【题型】选择题　【知识点】平面几何　【难度】easy
如图，矩形$ABCD$的对角线$AC$与$BD$相交于点$O$，$\overrightarrow{BC} = \vec{a}$，$\overrightarrow{DC} = \vec{b}$，那么$\overrightarrow{BO}$等于（ ）

A. $\dfrac{1}{2}(\vec{a} - \vec{b})$ \quad B. $\dfrac{1}{2}(\vec{a} + \vec{b})$ \quad C. $\dfrac{1}{2}(\vec{b} - \vec{a})$ \quad D. $\vec{a} - \vec{b}$
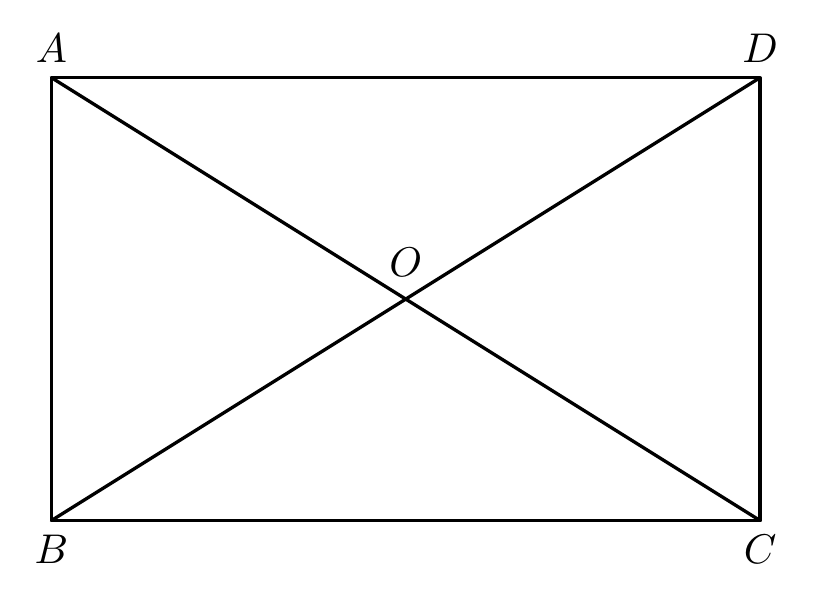
【解答】

【答案】A

【知识点】向量的线性运算

【分析】本题主要考查平面向量的加减法则，根据三角形法则求出$\overrightarrow{BD}$，再根据矩形的性质，$\overrightarrow{BO} = \dfrac{1}{2}\overrightarrow{BD}$即可解决问题，熟练掌握平面向量的加减法则是解决此题的关键。

【详解】$\because \overrightarrow{BD} = \overrightarrow{BC} + \overrightarrow{CD}$，$\overrightarrow{BC} = \vec{a}$，$\overrightarrow{DC} = \vec{b}$，
$\therefore \overrightarrow{CD} = -\overrightarrow{DC} = -\vec{b}$，
$\therefore \overrightarrow{BD} = \vec{a} - \vec{b}$，

$\because$ 四边形$ABCD$是矩形，
$\therefore OB = OD$，
$\therefore \overrightarrow{BO} = \dfrac{1}{2}\overrightarrow{BD} = \dfrac{1}{2}\vec{a} - \dfrac{1}{2}\vec{b} = \dfrac{1}{2}(\vec{a} - \vec{b})$，

故选：A。